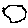
Label: hexagon